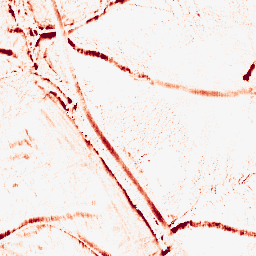
Category: morphological
Decomposition family: morphological_ellipse
Decomposition parameters: operation: opening
width: 10
height: 5
Upsampling method: quartic
Upsampling parameters: scale: 2
Upsampling scale: 2